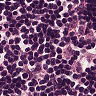
Metastatic tissue present: no